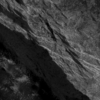
Label: not_dusty